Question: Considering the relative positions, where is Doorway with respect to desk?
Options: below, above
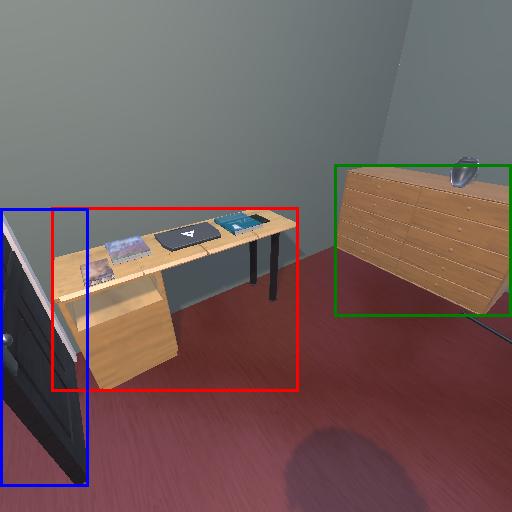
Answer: below